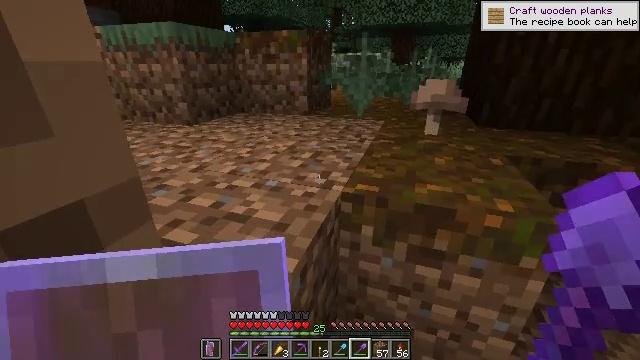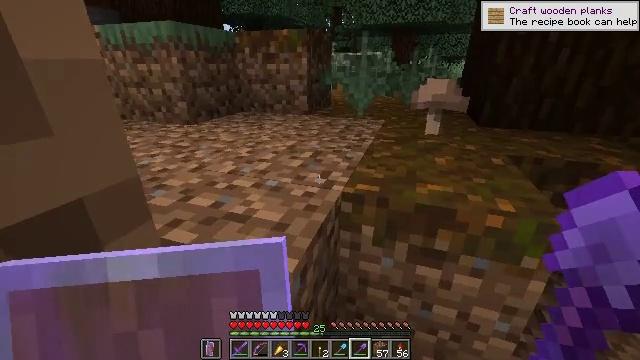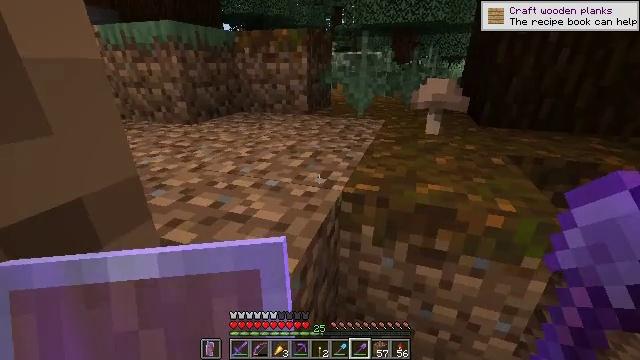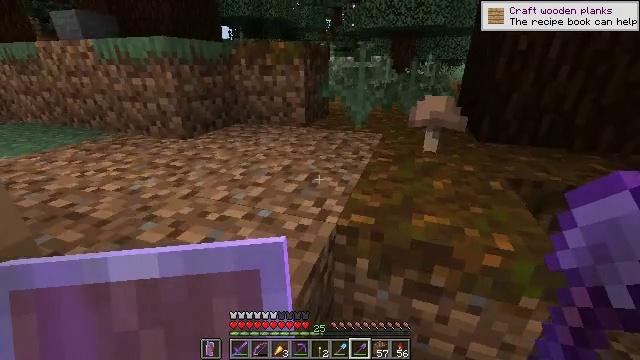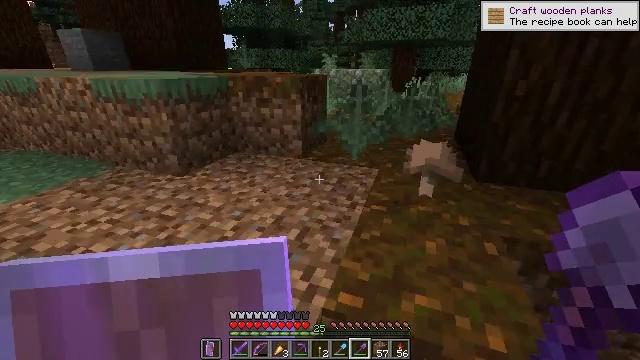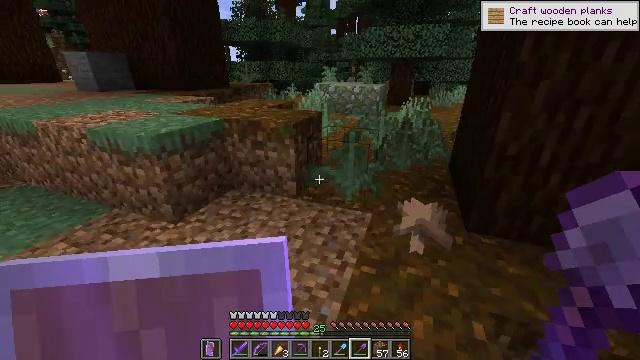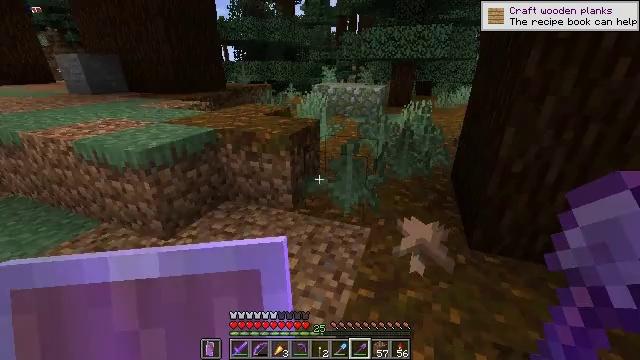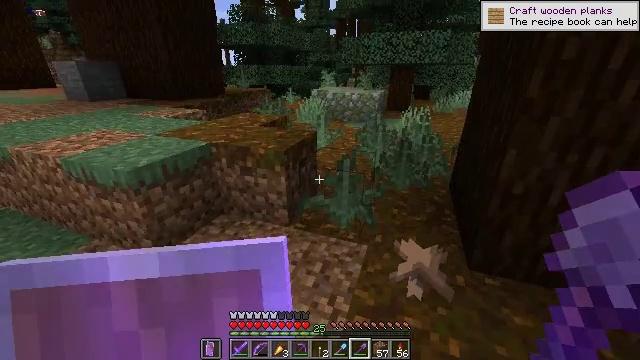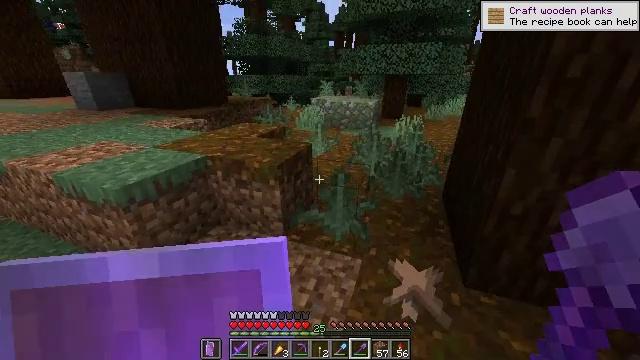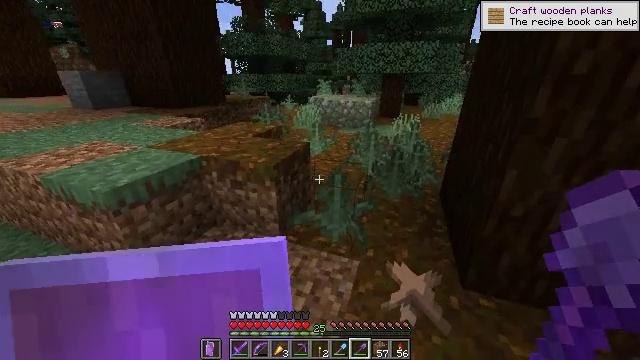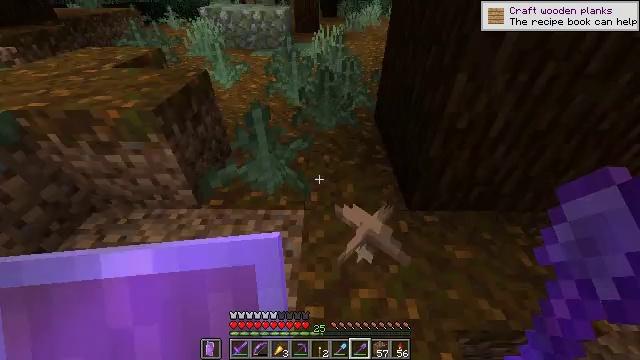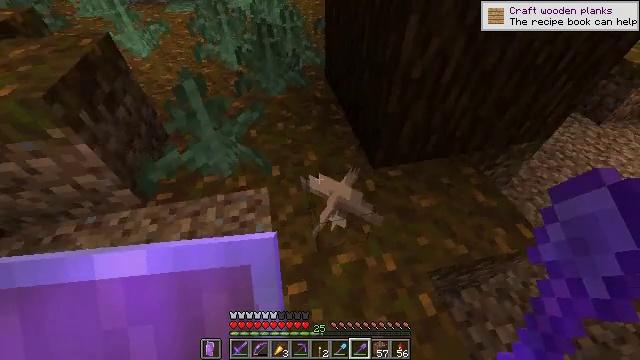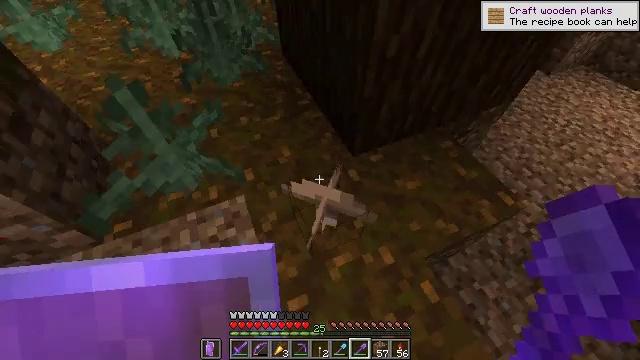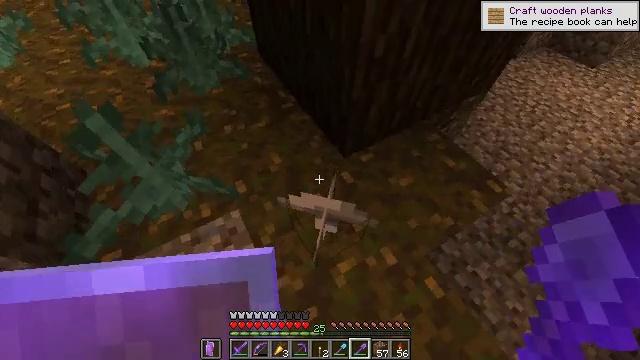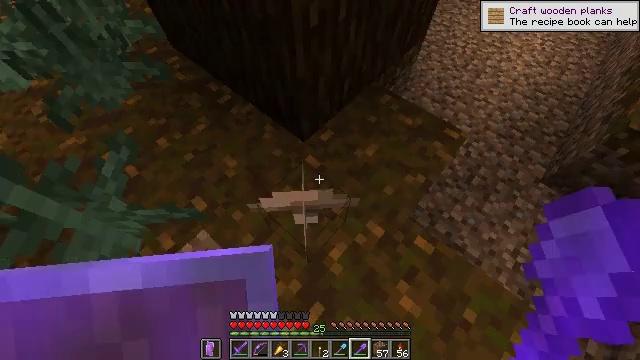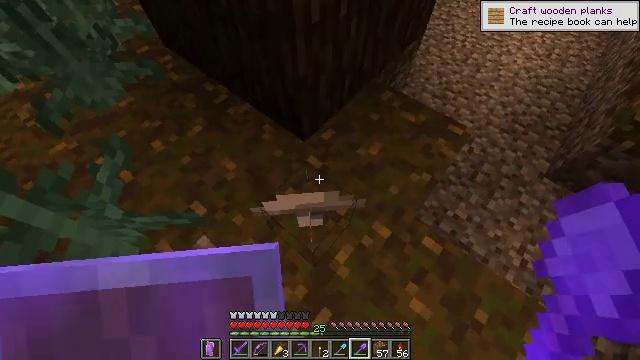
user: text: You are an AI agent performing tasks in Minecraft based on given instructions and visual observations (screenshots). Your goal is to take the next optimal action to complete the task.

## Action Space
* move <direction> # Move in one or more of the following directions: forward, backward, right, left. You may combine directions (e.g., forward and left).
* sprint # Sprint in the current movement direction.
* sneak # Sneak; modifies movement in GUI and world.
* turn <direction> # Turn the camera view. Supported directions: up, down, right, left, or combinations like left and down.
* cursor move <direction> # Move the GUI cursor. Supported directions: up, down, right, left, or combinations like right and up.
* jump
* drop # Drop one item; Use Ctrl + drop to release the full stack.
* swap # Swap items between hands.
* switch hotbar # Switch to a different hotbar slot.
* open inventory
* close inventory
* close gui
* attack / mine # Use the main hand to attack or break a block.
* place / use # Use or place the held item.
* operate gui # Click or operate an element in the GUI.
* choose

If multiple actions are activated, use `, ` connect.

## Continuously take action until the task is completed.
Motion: motion action
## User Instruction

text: Remove the topsoil to get podzol.
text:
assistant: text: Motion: no_op
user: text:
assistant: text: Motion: sprint
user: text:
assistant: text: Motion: move forward, sprint, jump
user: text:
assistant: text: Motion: move forward, sprint, jump
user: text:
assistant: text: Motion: move forward, sprint, jump
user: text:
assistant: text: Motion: move forward, sprint, jump
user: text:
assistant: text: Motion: move forward, sprint, jump
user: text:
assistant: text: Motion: move forward, sprint
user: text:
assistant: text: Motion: move forward, sprint
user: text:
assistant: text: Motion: move forward, turn right and down
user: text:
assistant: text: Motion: turn right and down
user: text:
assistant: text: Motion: turn right and down
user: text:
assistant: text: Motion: turn right and down
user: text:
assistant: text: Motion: turn right and down
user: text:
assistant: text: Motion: turn right
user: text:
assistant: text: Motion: no_op
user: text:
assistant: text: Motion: move right
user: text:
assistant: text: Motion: move right, turn left
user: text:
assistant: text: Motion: move right
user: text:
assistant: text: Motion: move right, turn left
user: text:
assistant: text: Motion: move right, turn left and up
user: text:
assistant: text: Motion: move back and move right, turn left and up
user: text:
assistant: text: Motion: move back and move right, turn left
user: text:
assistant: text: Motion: move back and move right
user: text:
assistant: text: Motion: move back and move right, turn up
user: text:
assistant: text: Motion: move back and move right, turn right and up
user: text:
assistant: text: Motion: move right, turn right and up
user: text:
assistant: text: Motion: move right, turn right
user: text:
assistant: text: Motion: move right
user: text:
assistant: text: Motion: turn right and up